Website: apple
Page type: payment
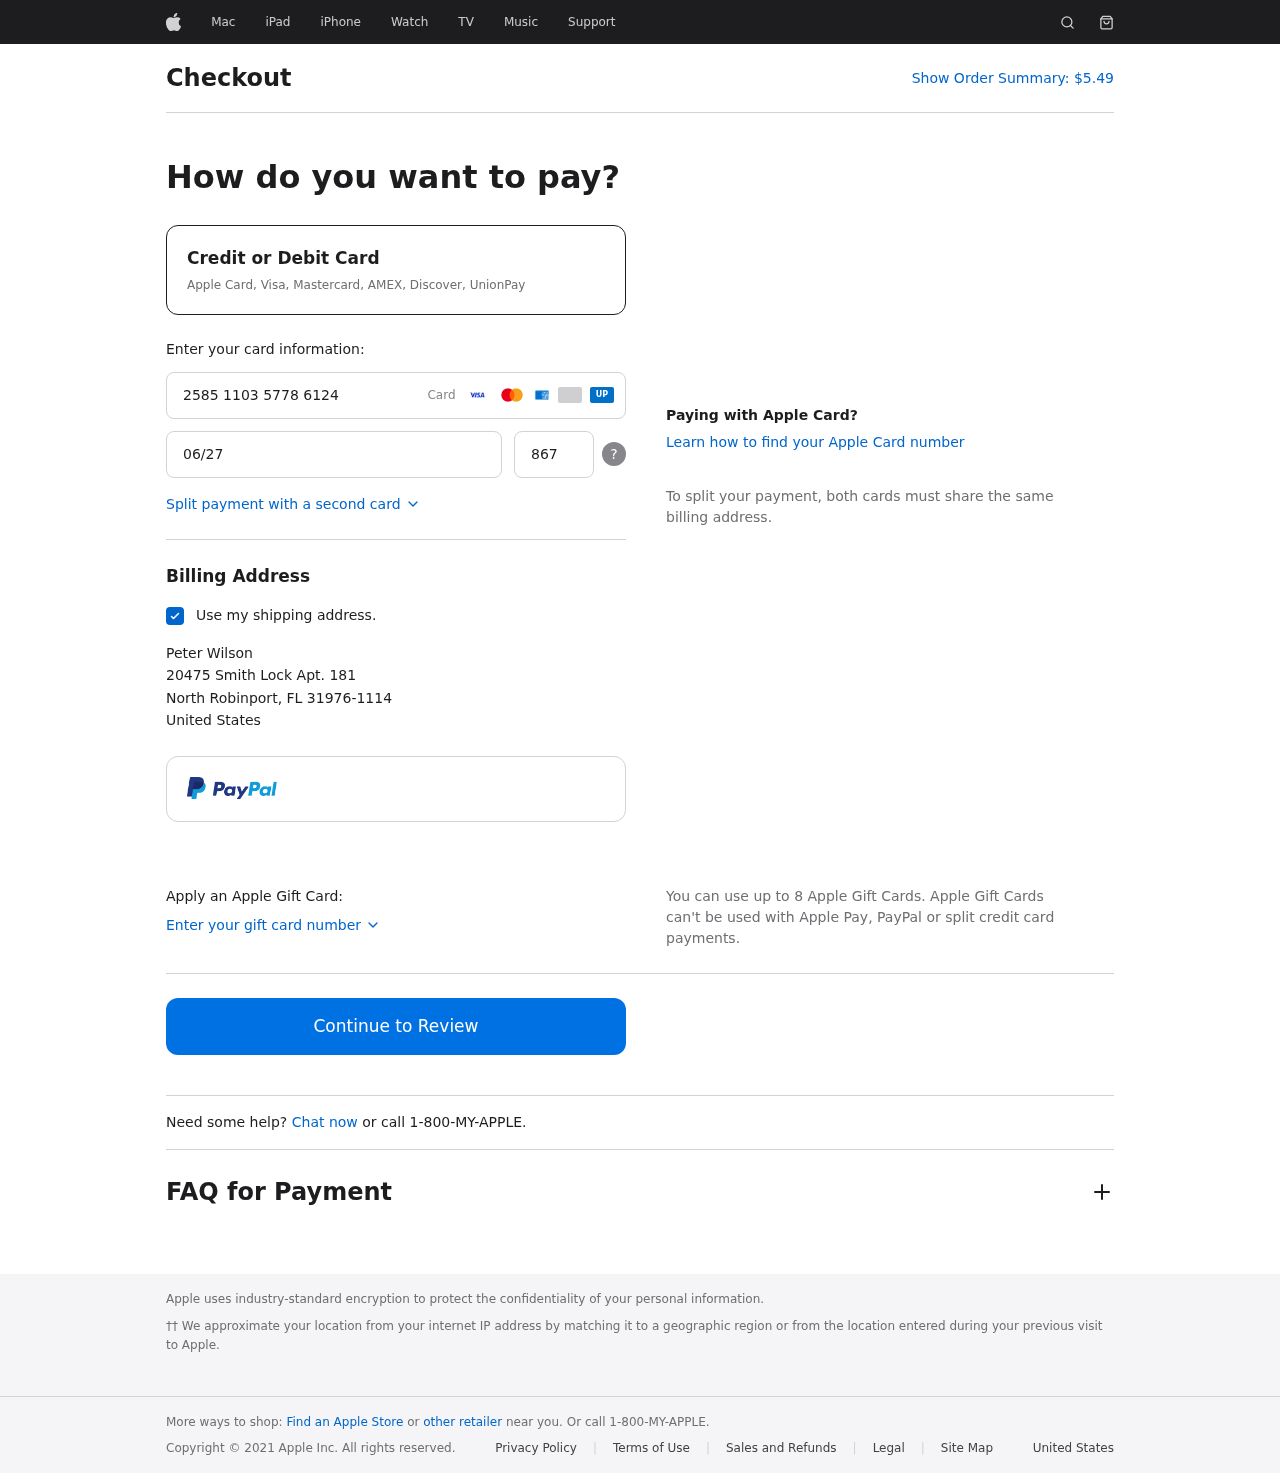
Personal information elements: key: PII_CARD_CVV
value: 867
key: PII_CARD_EXPIRY
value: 06/27
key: PII_CARD_NUMBER
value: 2585 1103 5778 6124
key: PII_CITY
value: North Robinport
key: PII_COUNTRY
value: United States
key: PII_FULLNAME
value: Peter Wilson
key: PII_POSTCODE_FULL
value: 31976-1114
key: PII_STATE_ABBR
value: FL
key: PII_STREET
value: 20475 Smith Lock Apt. 181
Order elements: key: ORDER_TOTAL
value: $5.49